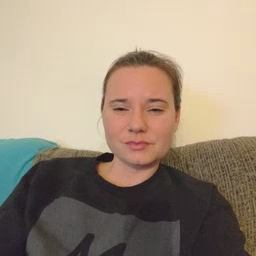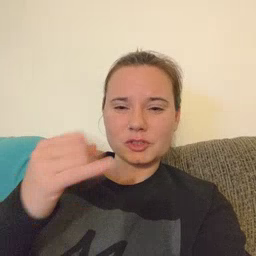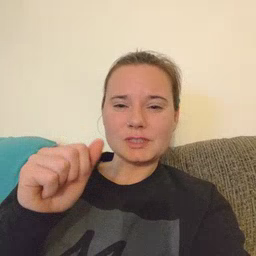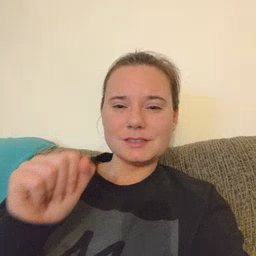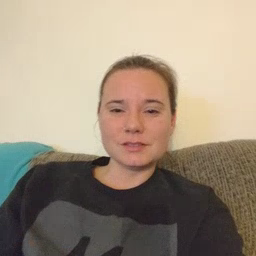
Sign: jeans